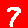
Digit: 7